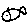
Label: fish